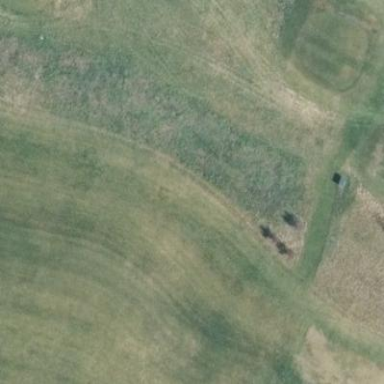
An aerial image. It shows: Golf rough area.